Field crop: maize
Growth stage: 2
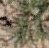
Species: salsola